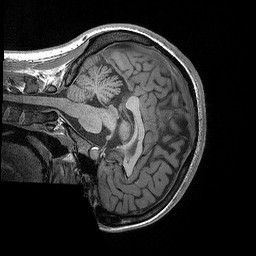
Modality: T1w
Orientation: sagittal
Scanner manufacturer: siemens
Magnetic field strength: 3 T
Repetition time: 2.3 s
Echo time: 0.00298 s